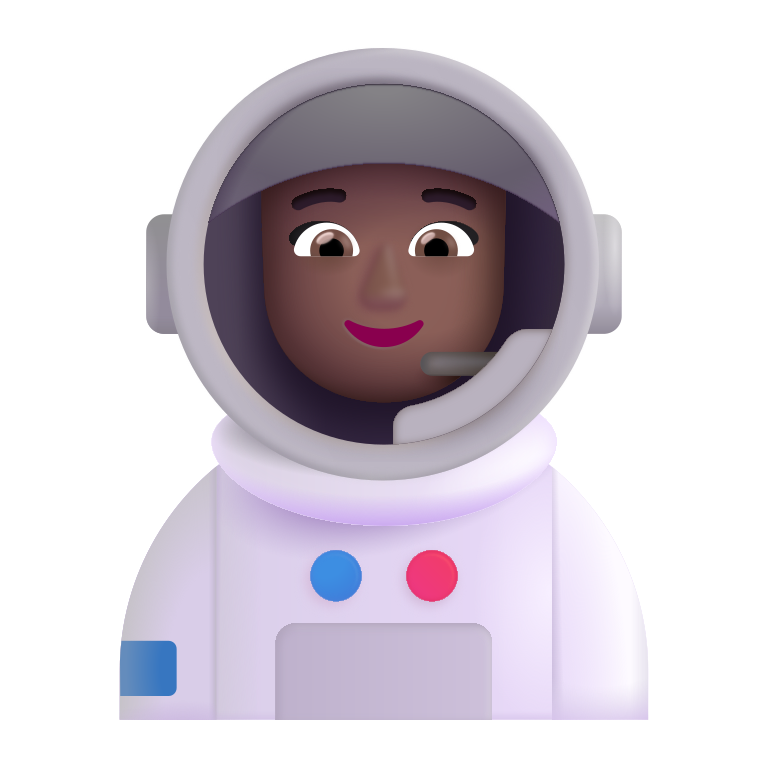
woman astronaut color  dark